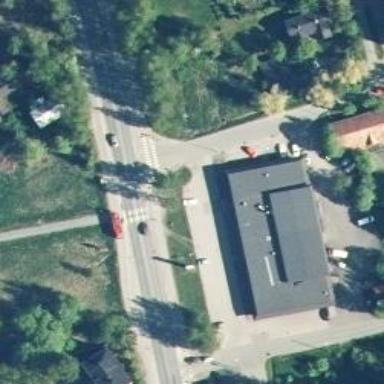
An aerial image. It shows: Veterinary facility.